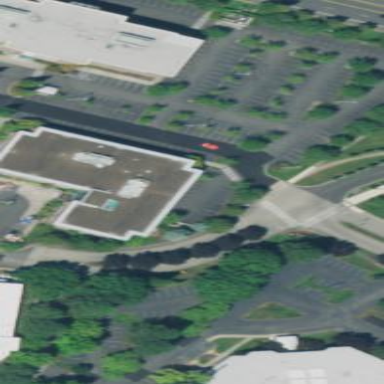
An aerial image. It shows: Office building.